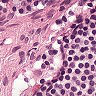
Metastatic tissue present: no